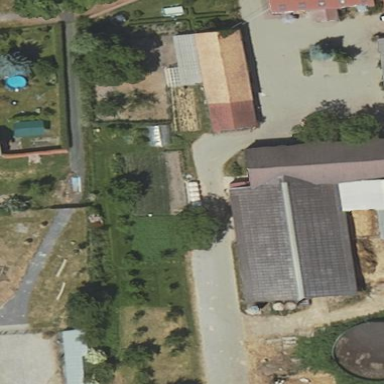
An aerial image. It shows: Farmyard area.